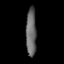
Tissue: skin
Cell type: Others
Senescence score: 0.7156
Nuclear area (px): 490
Mean DAPI intensity: 101.959